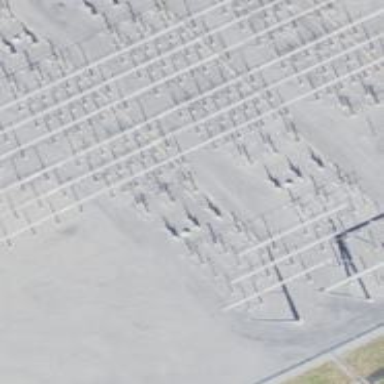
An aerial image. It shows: Switch used for power control.